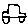
Label: car